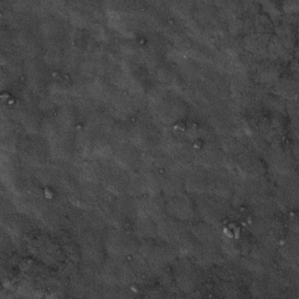
Label: frost